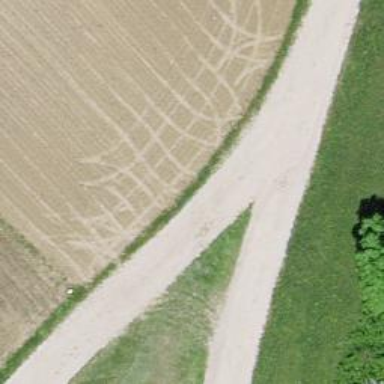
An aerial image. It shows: Track with grade 2 tracktype.